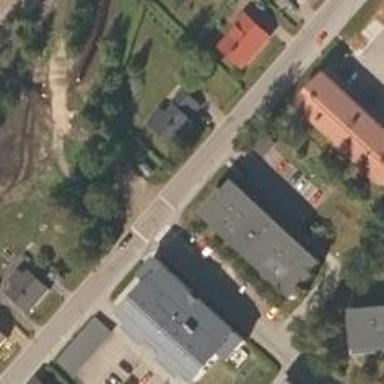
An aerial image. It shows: Residential road with separate asphalt sidewalk.